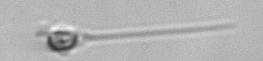
Label: Asterionellopsis_glacialis